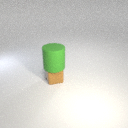
large green rubber cylinder above small brown rubber cube